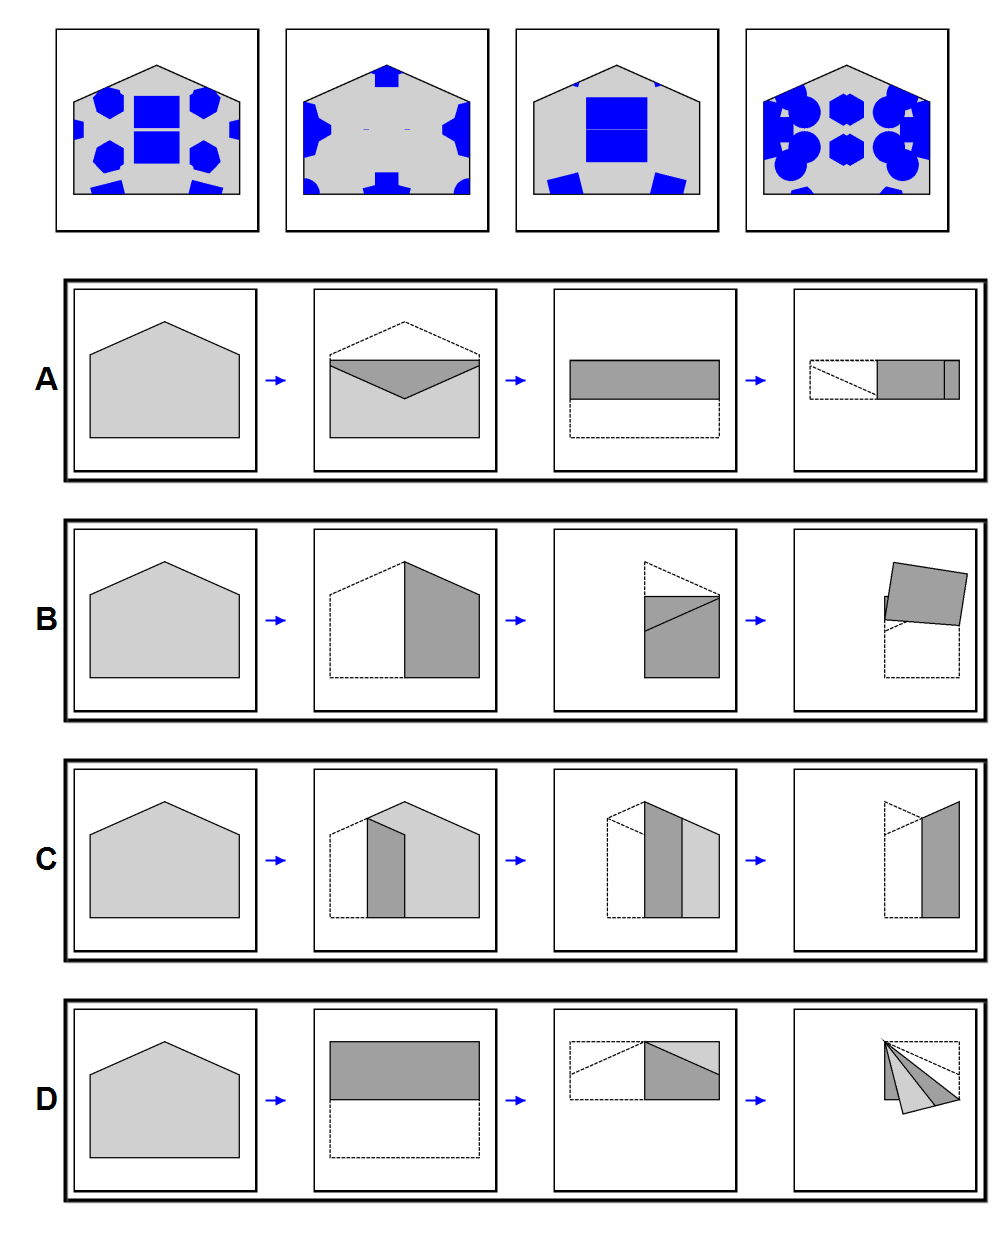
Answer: D